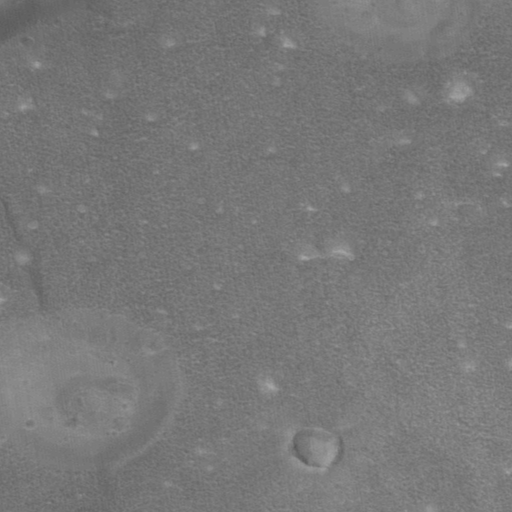
Classes present: Background, Cone